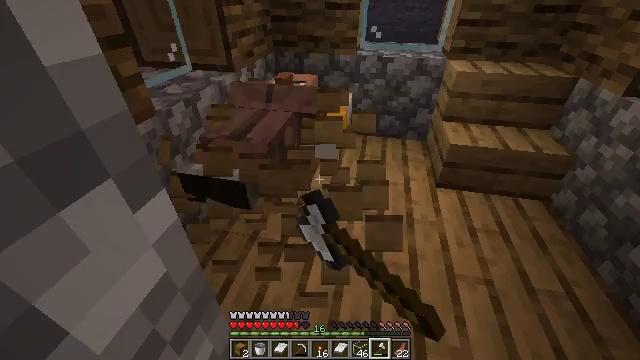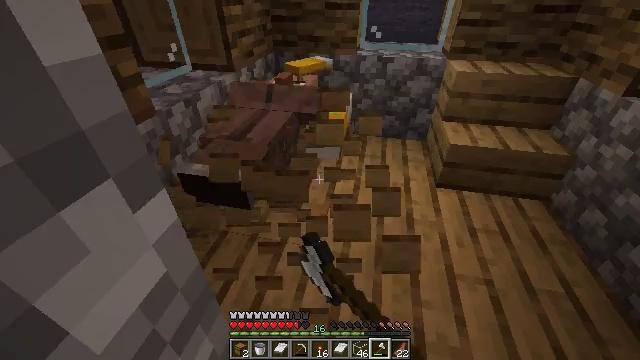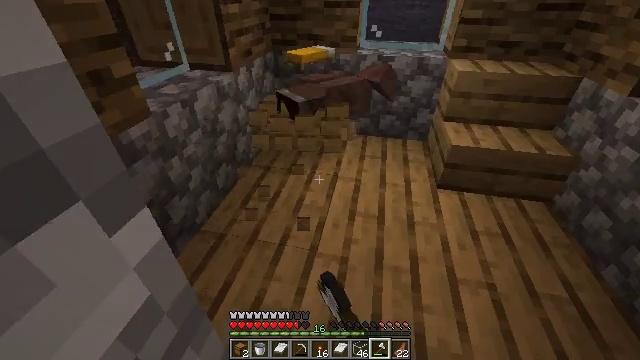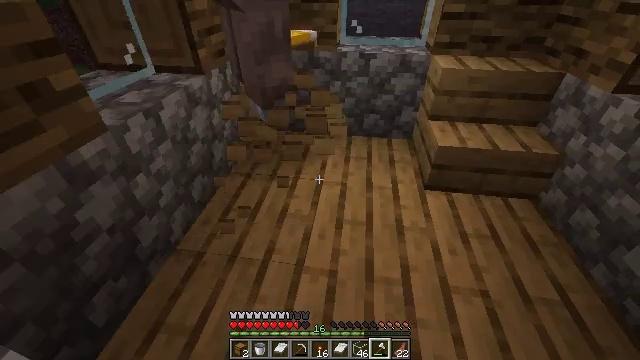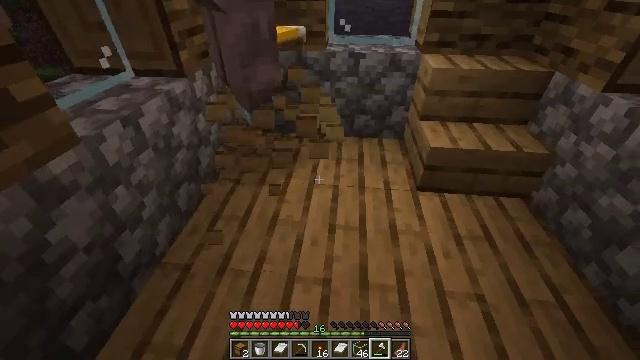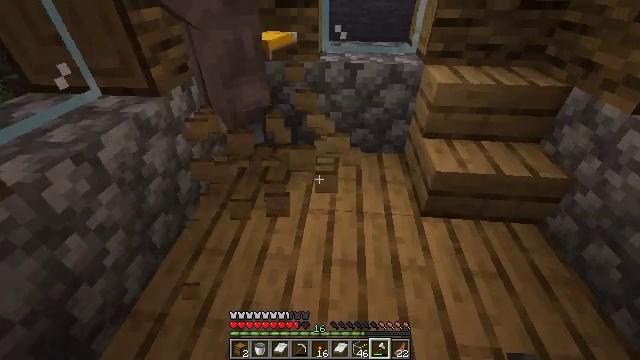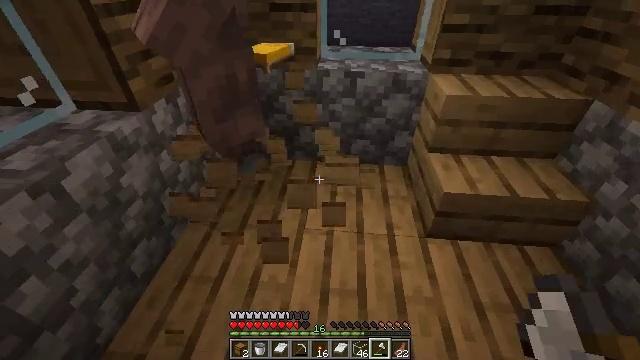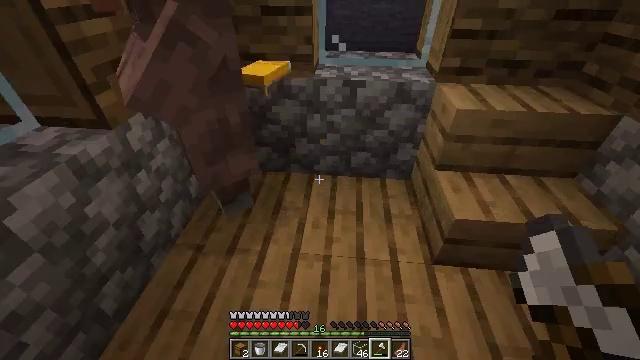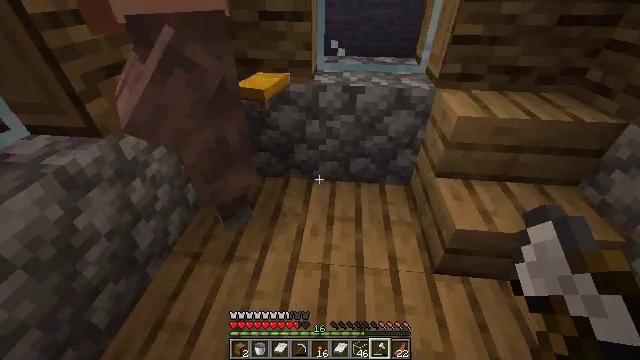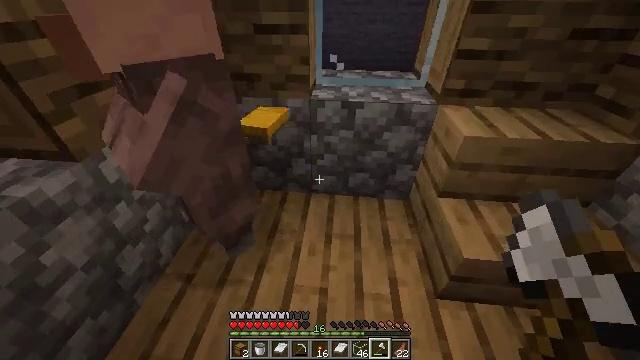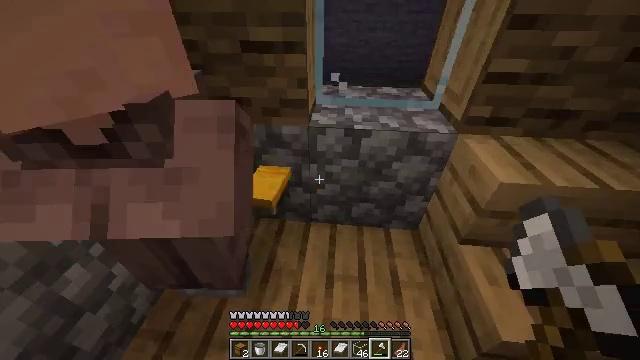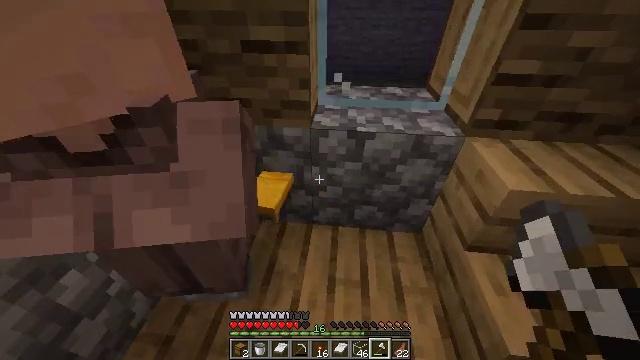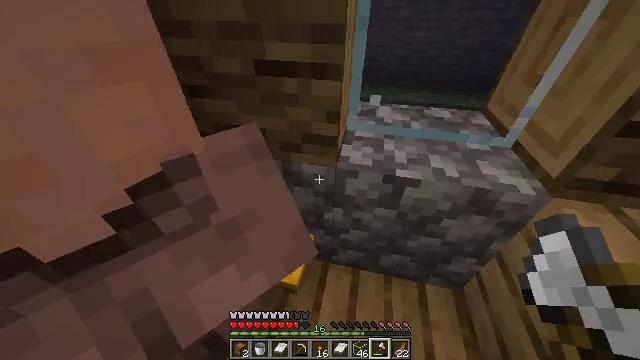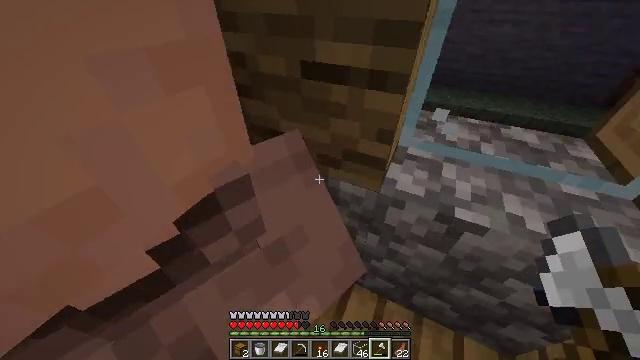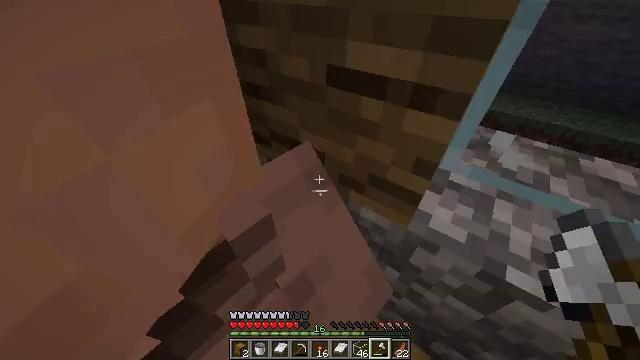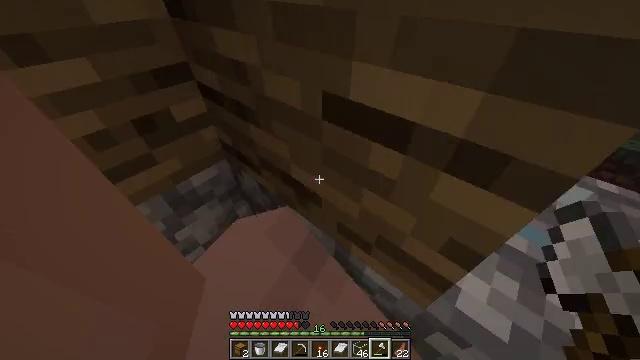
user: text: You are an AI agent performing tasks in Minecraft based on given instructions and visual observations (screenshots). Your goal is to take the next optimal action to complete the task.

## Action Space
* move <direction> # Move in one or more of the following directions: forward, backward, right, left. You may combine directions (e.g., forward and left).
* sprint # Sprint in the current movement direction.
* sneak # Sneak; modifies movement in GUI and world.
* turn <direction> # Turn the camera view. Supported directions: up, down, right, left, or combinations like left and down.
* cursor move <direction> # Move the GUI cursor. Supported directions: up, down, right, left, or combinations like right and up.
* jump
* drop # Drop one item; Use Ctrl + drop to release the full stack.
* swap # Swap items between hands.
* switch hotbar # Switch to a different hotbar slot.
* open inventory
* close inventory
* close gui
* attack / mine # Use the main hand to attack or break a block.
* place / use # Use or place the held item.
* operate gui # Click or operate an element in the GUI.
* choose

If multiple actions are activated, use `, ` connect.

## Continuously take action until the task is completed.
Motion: motion action
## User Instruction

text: Remove the yellow bed.
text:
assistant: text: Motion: attack / mine
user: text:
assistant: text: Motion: move forward
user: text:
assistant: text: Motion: move forward, turn right and down
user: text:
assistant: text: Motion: move forward, turn right
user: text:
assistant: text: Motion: move forward
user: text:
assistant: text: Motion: move forward
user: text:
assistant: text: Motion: move forward, sprint
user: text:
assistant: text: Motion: move forward, sprint
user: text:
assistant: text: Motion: move forward, sprint
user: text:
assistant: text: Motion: move forward, sprint
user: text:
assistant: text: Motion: move forward
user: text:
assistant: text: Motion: move forward, sprint, turn left
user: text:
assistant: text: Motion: move forward, sprint, turn left and down
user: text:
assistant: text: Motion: move forward, sprint, turn left and down
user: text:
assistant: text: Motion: move forward, sprint, turn left
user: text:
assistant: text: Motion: move forward, turn left
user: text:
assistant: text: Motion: move forward, turn left
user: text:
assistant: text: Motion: move forward, turn left
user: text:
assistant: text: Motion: move forward, turn left
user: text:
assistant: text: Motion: turn left
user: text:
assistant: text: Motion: turn left
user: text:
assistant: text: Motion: turn left and up
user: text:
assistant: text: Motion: turn left and up
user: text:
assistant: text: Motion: turn left and up
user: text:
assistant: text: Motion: turn left
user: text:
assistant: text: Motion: no_op
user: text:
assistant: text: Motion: no_op
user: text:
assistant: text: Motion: no_op
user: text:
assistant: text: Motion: no_op
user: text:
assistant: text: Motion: no_op